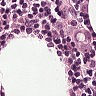
Metastatic tissue present: yes